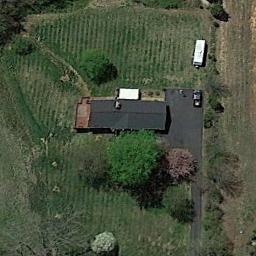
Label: sparse_residential